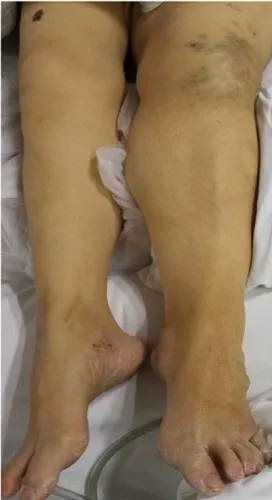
(A,B) Patient with Klippel-Trenaunay syndrome. (A) The left leg was larger in circumference and longer in length than the right leg.
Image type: medical_photograph (skin_photograph)